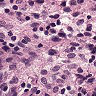
Metastatic tissue present: no